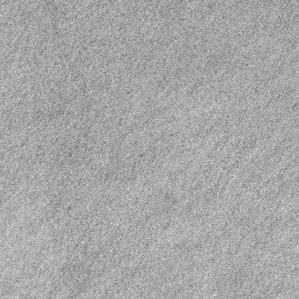
Label: frost